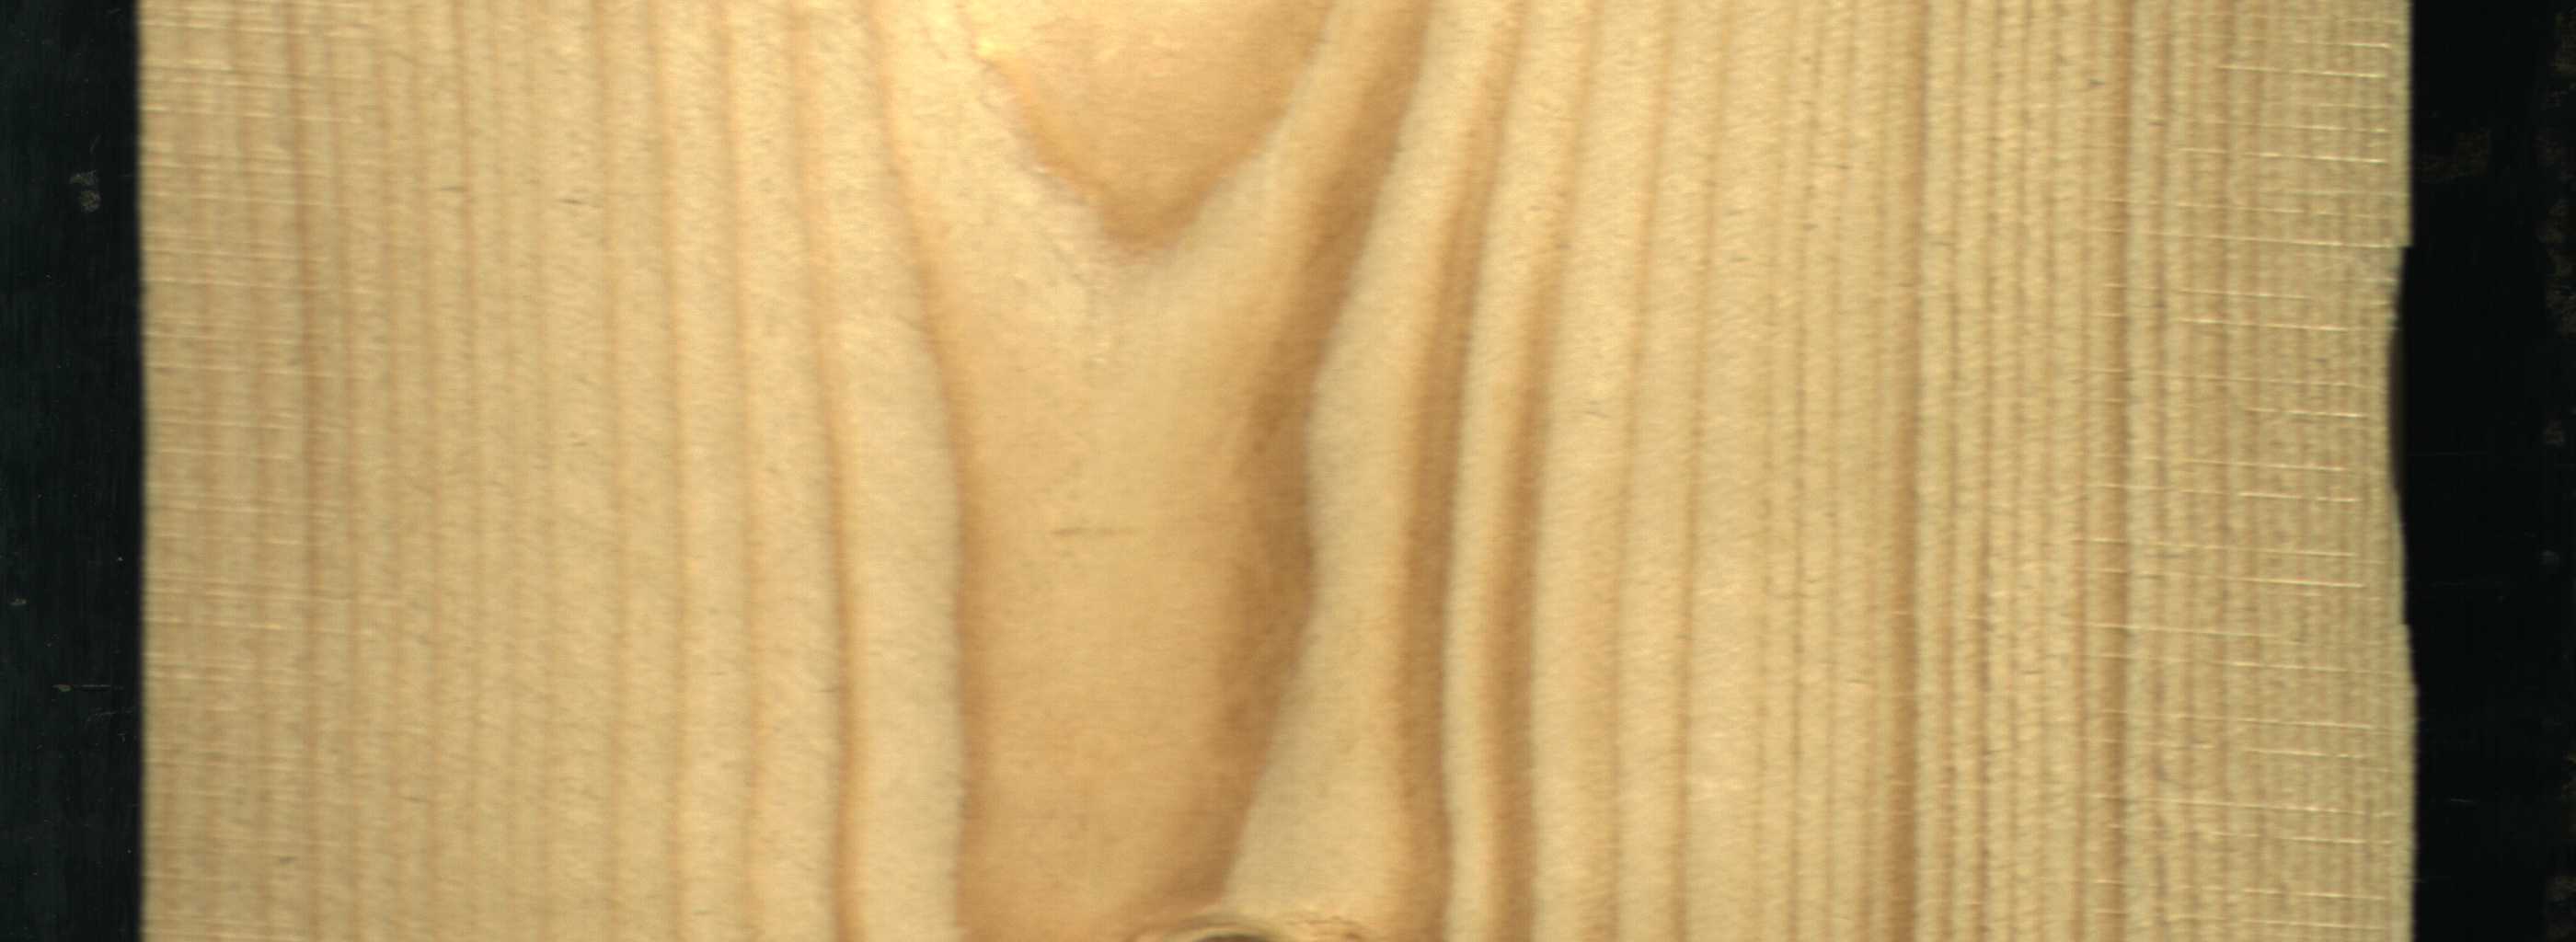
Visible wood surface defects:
Live_Knot